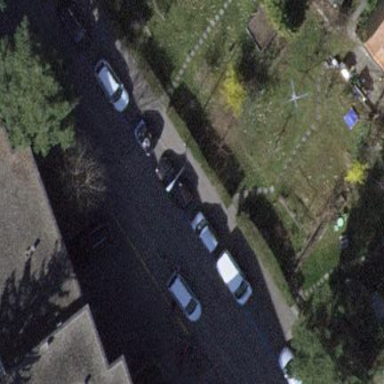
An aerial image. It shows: Parking lane for vehicles.